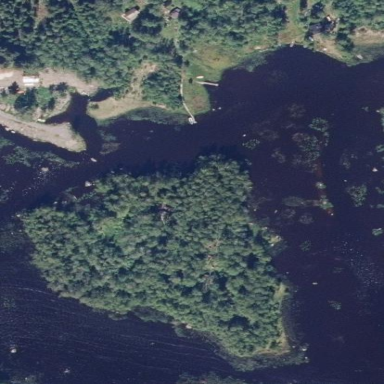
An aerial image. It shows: Islet.